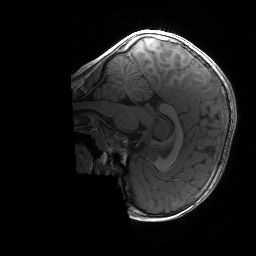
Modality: T1w
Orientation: sagittal
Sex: female
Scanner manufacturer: siemens
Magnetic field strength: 3 T
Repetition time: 1.9 s
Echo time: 0.00243 s